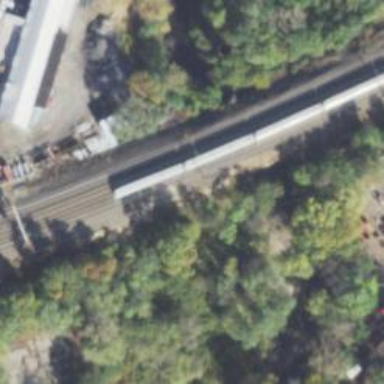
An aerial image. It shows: Bridge with electrified railway tracks featuring contact line.